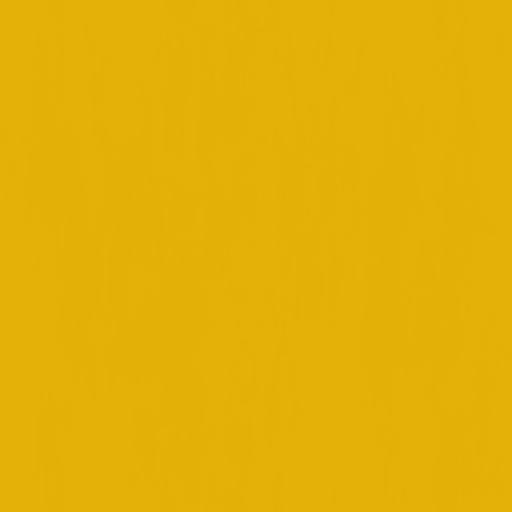
Tags: gold metal smooth yellow